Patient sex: F
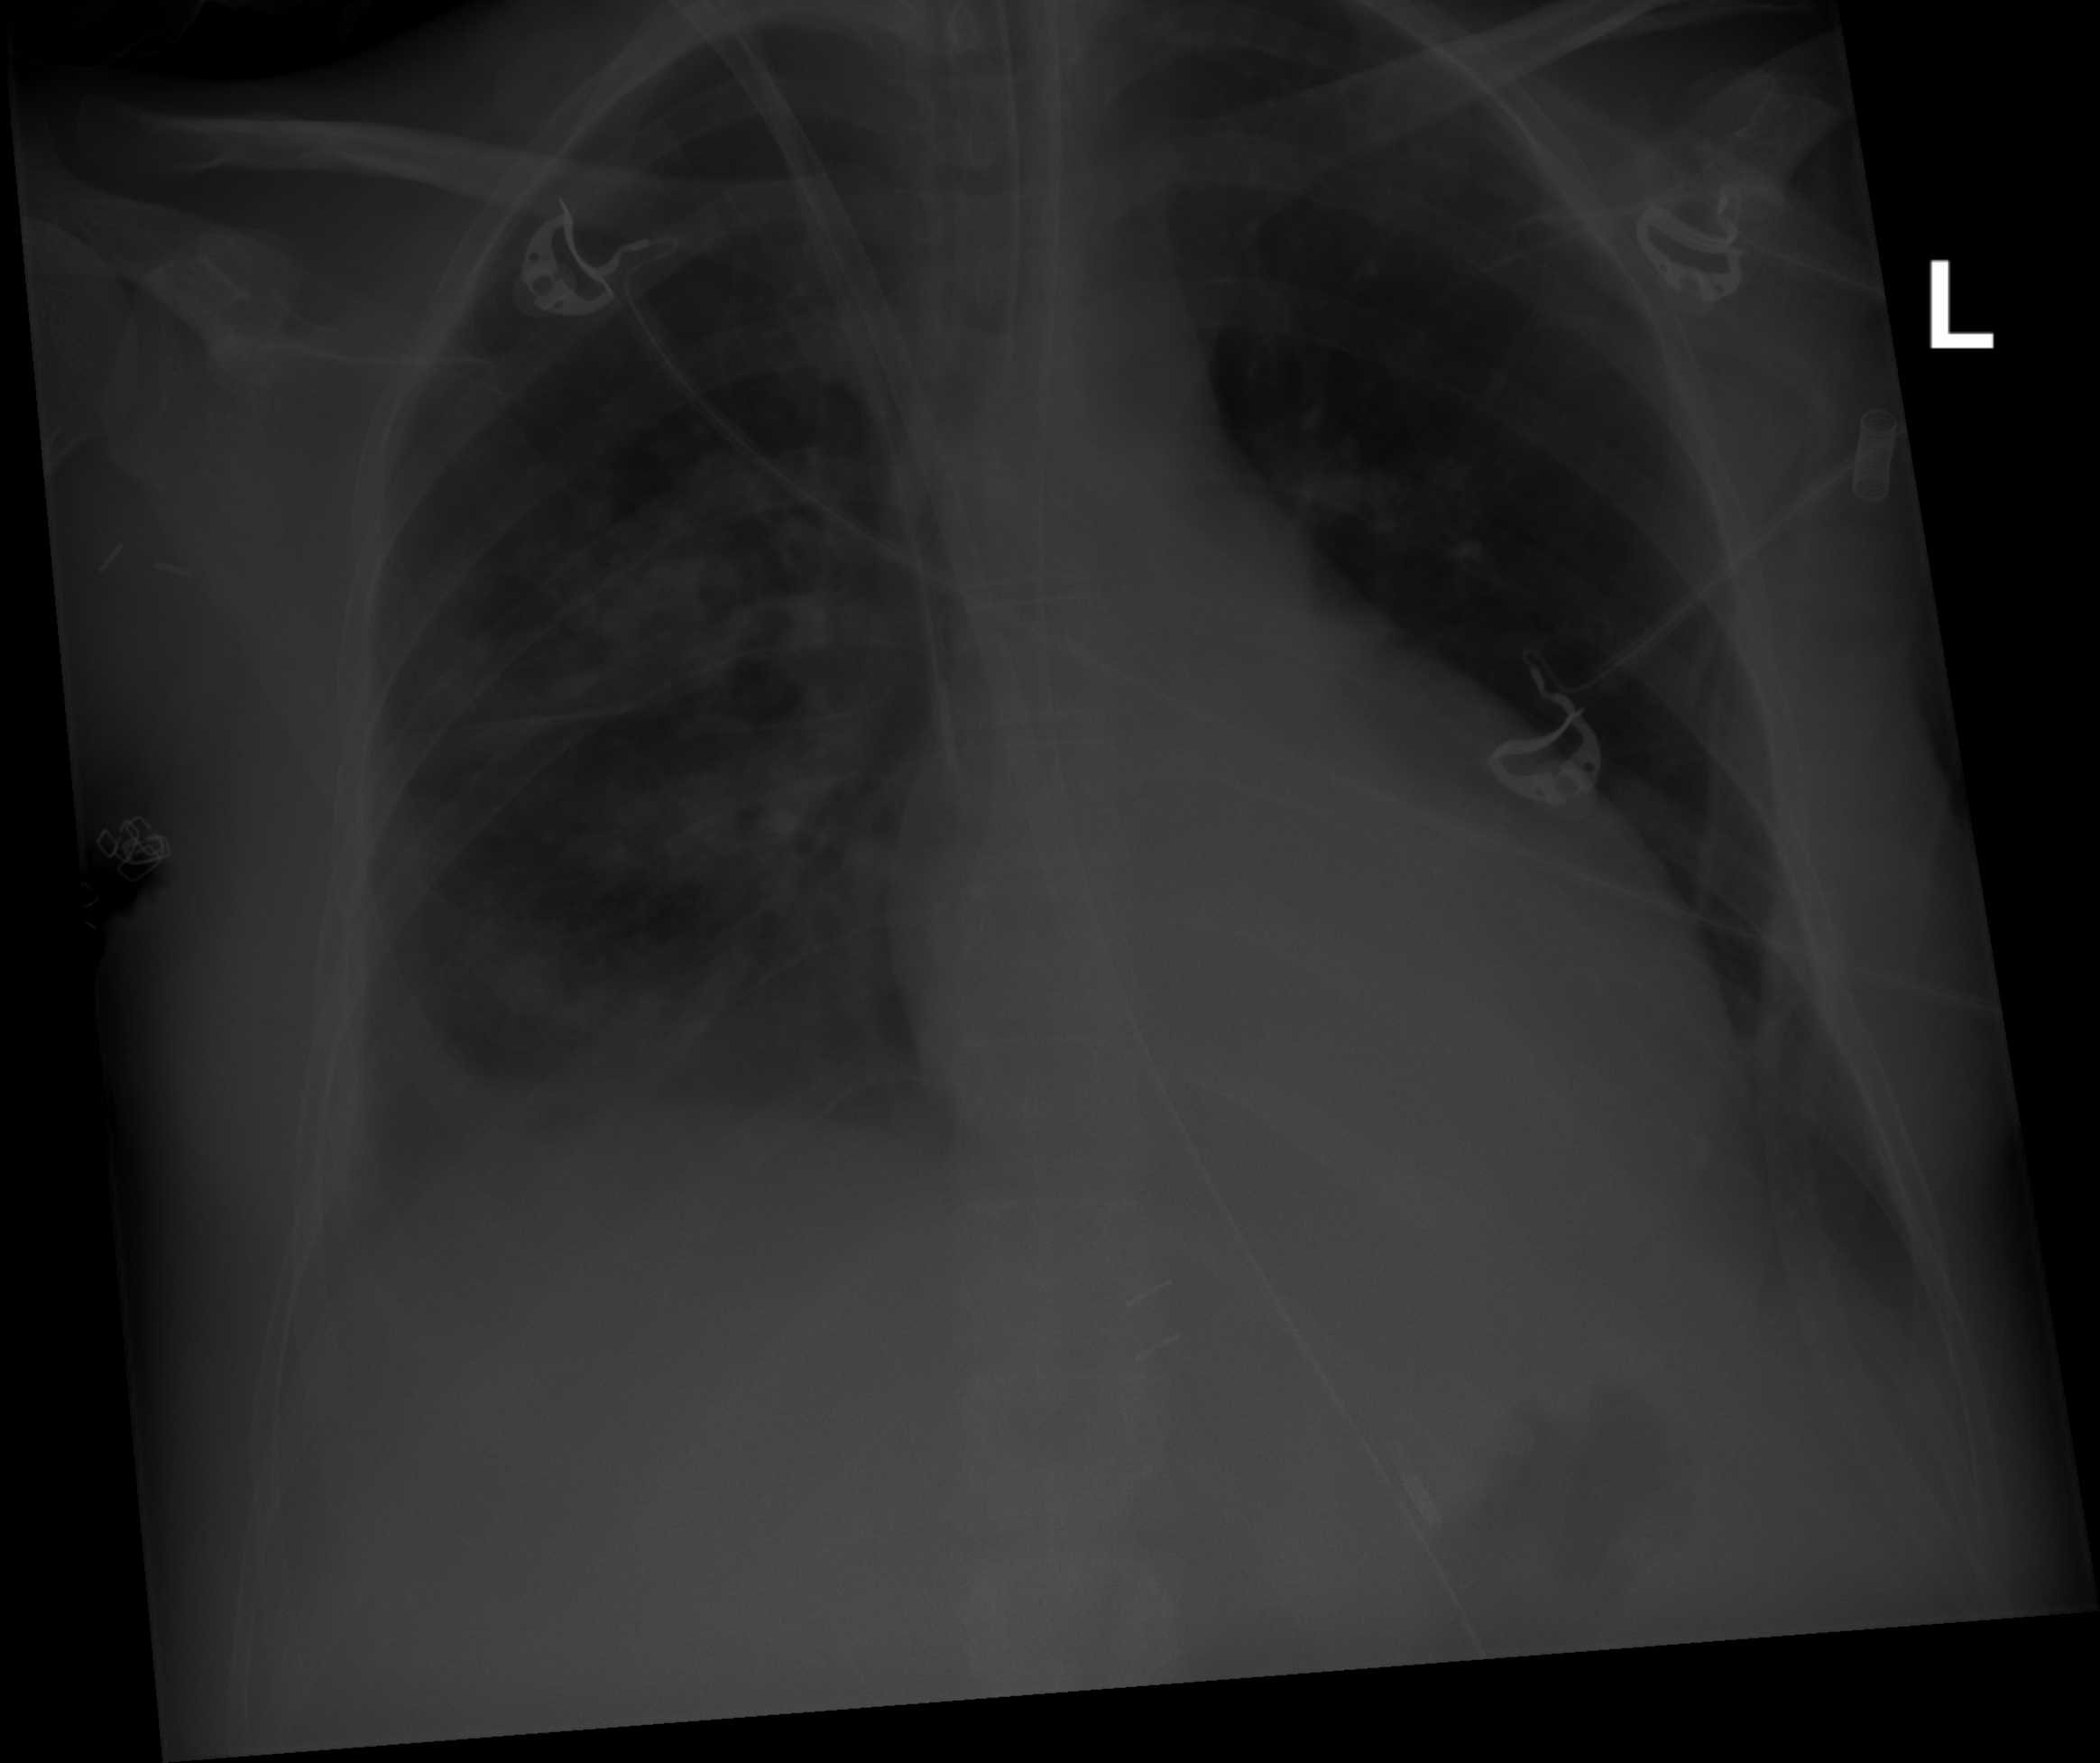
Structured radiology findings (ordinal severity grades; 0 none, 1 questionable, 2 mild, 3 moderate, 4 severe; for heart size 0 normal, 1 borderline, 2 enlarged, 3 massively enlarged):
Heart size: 2
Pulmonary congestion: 0
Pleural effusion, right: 2
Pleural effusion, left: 0
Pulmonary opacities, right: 2
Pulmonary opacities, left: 0
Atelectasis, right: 2
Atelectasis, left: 2